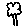
Label: tree